Aerial crown-view tile of a tropical tree (Barro Colorado Island, Panama), acquired 20250317:
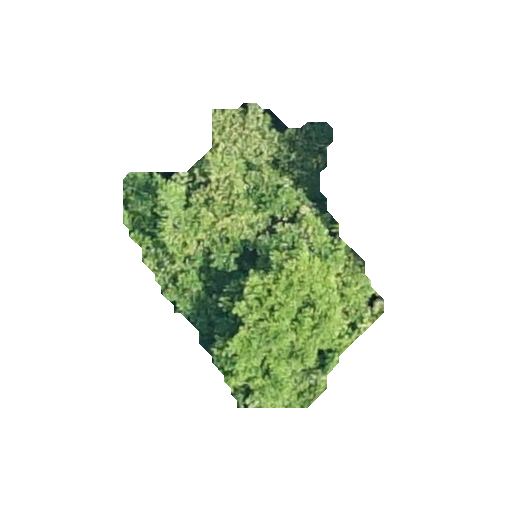
Species: Ocotea oblonga
GBIF accepted scientific name: Ocotea oblonga
Crown area: 71.154 m²